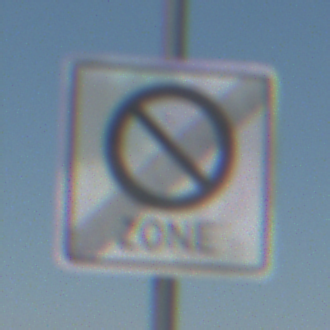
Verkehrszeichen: EndeEingeschraenktesHalteverbotZone
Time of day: Midday
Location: Outdoor (Nature)
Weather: Clear
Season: NotSpecified
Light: Natural